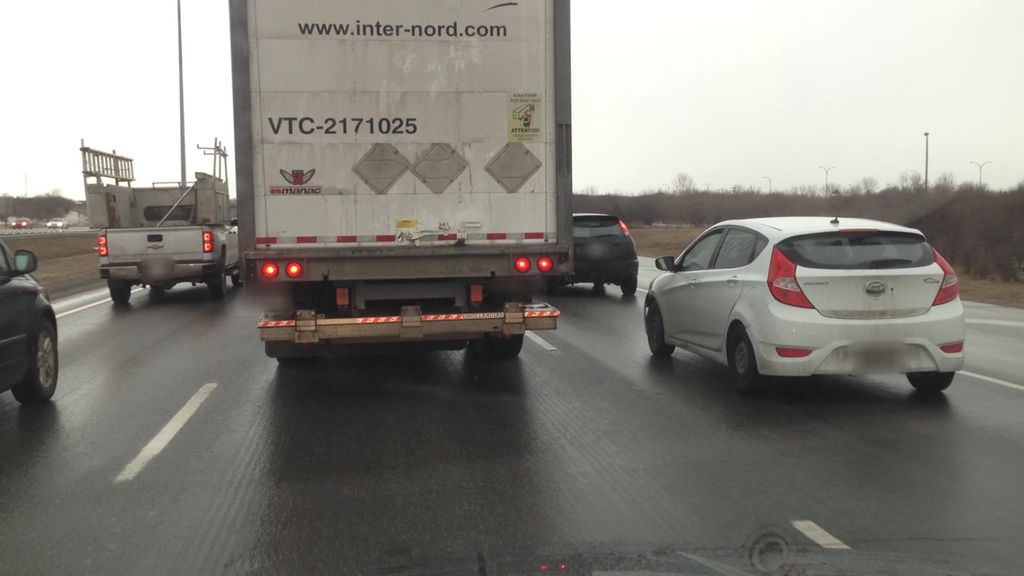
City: montreal